Field crop: maize
Growth stage: 2
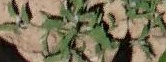
Species: atriplex